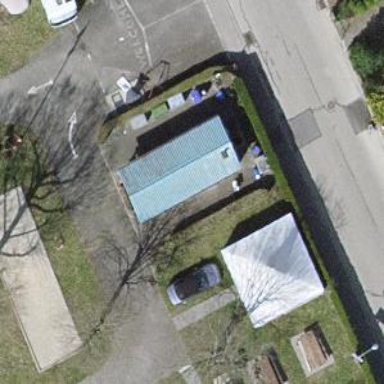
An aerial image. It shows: Toilets.